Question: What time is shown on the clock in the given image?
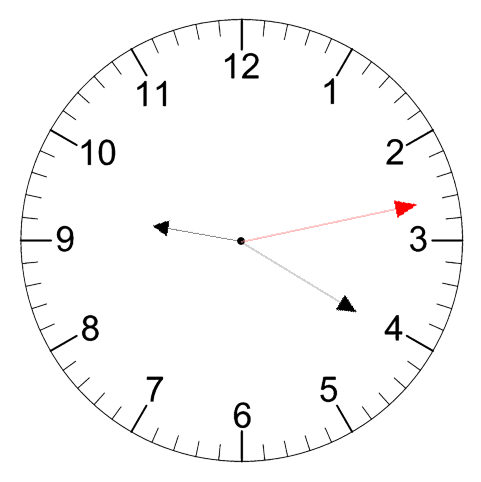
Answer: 09:20:13